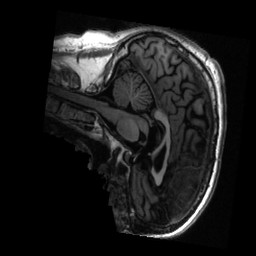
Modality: T1w
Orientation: sagittal